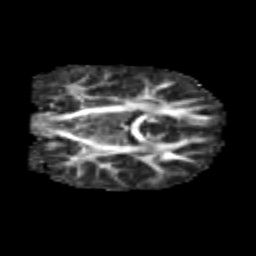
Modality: FA
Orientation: coronal
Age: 6
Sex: male
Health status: healthy